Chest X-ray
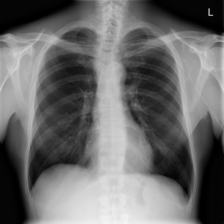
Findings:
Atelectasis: negative
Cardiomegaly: negative
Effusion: negative
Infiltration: negative
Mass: negative
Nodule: negative
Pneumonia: negative
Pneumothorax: negative
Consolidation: negative
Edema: negative
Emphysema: negative
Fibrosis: negative
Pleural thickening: negative
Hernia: negative